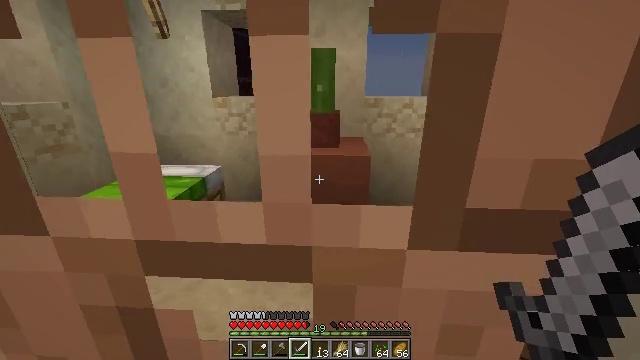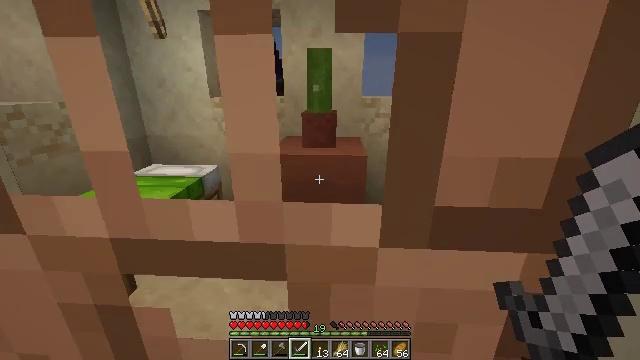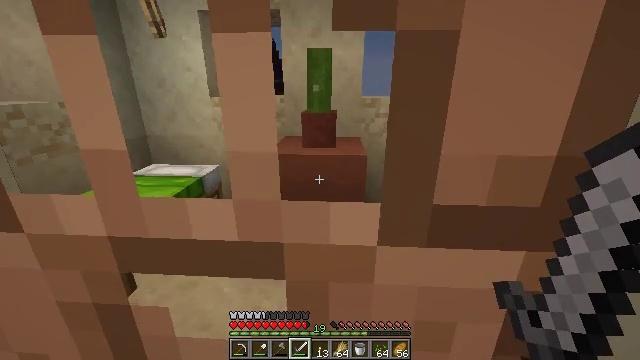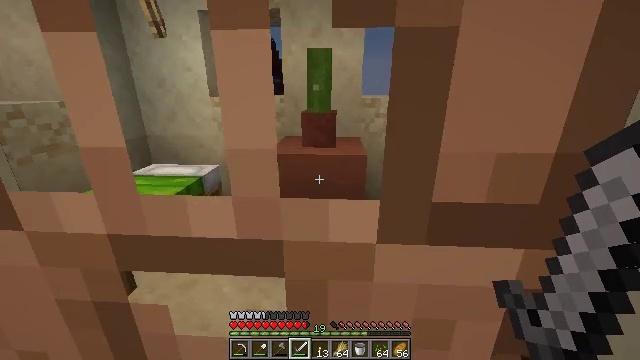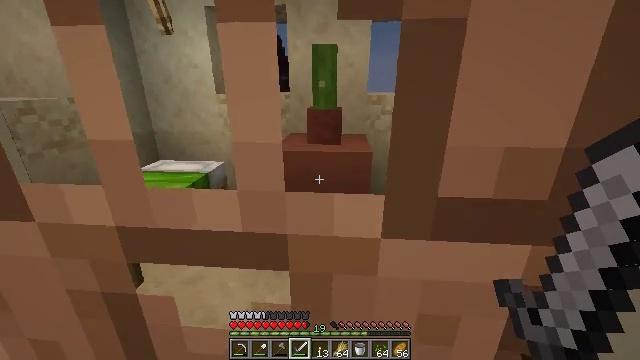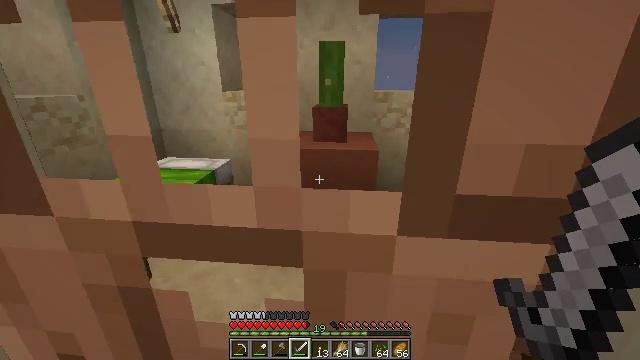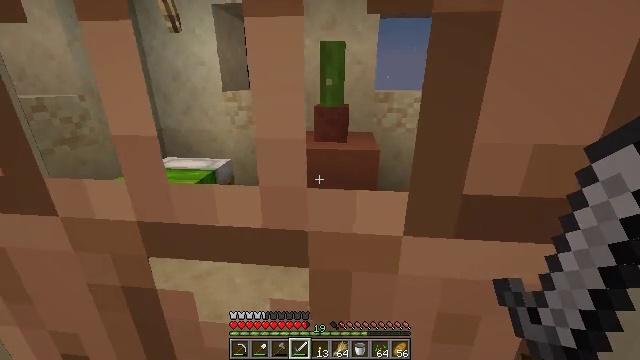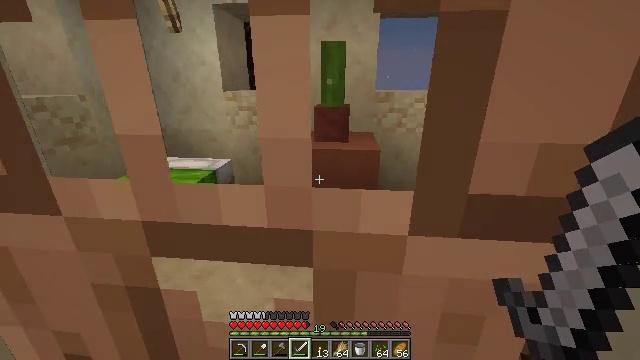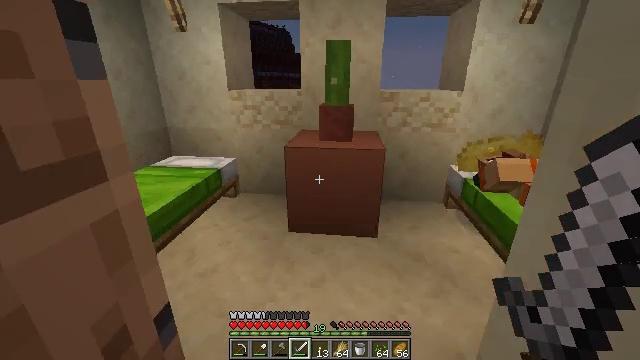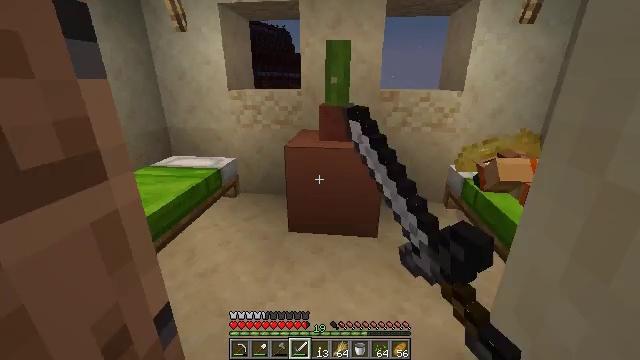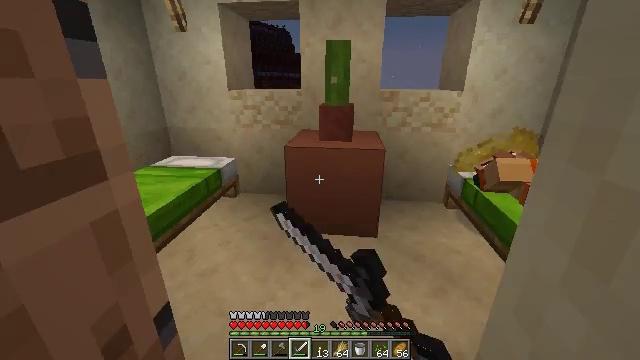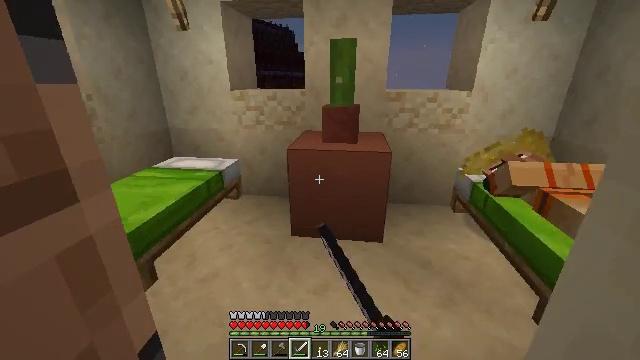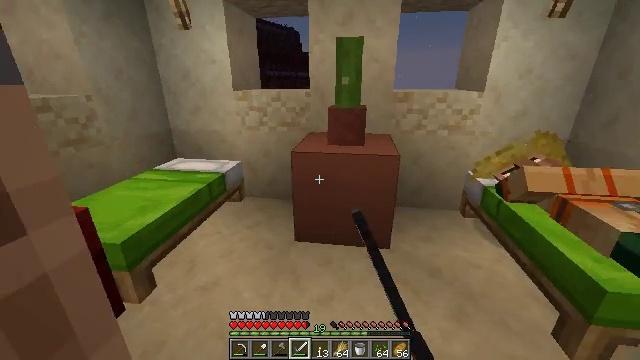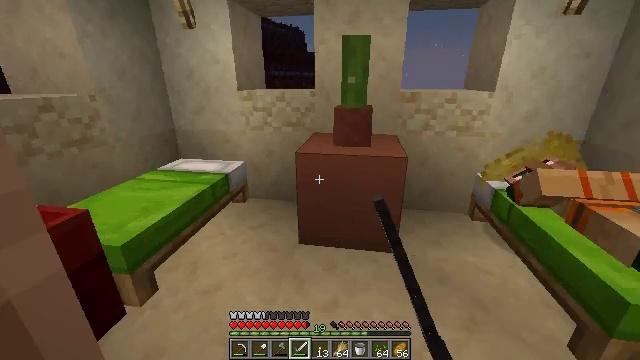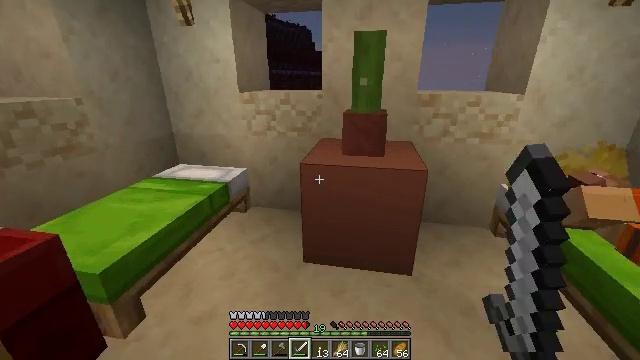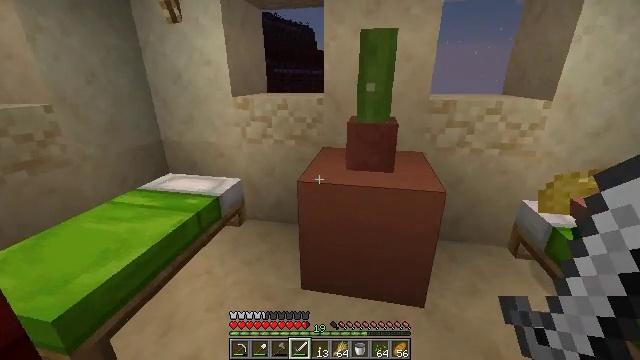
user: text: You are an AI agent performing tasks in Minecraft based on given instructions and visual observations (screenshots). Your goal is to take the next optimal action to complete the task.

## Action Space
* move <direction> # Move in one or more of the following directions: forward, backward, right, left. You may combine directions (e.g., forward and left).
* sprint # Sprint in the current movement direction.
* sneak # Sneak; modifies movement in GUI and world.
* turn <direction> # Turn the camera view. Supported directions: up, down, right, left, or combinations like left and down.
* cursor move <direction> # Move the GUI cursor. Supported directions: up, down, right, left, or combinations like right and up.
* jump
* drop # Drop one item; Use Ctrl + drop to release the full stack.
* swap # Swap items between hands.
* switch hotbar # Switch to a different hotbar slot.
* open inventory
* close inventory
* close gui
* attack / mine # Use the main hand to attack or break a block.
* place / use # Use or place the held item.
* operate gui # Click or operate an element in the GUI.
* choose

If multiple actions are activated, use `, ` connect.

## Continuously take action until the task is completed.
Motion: motion action
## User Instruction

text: drop lime bed
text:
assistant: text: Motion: move forward, attack / mine
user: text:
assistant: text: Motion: move forward, attack / mine
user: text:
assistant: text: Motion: move forward, attack / mine
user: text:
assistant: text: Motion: move forward, turn left, attack / mine
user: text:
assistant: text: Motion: move forward, turn left, attack / mine
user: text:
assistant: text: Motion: attack / mine
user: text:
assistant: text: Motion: attack / mine
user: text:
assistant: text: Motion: attack / mine and use / place
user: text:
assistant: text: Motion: attack / mine and use / place
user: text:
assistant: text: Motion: attack / mine and use / place
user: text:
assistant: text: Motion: move forward, attack / mine
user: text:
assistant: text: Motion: move forward, attack / mine
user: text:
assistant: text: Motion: move forward, turn left, attack / mine
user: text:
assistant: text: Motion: move forward, turn left, attack / mine
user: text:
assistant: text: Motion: move forward, attack / mine
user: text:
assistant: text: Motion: move forward, turn left, attack / mine
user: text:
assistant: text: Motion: move forward, turn left and down, attack / mine
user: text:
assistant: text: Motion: move forward, turn left and down, attack / mine
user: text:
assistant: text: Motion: move forward, turn left and down, attack / mine
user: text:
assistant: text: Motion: move forward, turn left and down, attack / mine
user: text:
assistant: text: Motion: move forward, turn left and down, attack / mine
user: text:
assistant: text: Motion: turn left and down, attack / mine
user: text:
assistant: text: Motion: turn left and down, attack / mine
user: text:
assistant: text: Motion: attack / mine
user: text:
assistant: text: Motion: attack / mine
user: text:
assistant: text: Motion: turn left, attack / mine
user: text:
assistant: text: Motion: turn left, attack / mine
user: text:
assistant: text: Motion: attack / mine
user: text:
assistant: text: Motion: attack / mine and use / place
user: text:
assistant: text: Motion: attack / mine and use / place